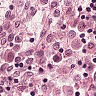
Metastatic tissue present: no